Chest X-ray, PA view. Patient: 46 years old, sex F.
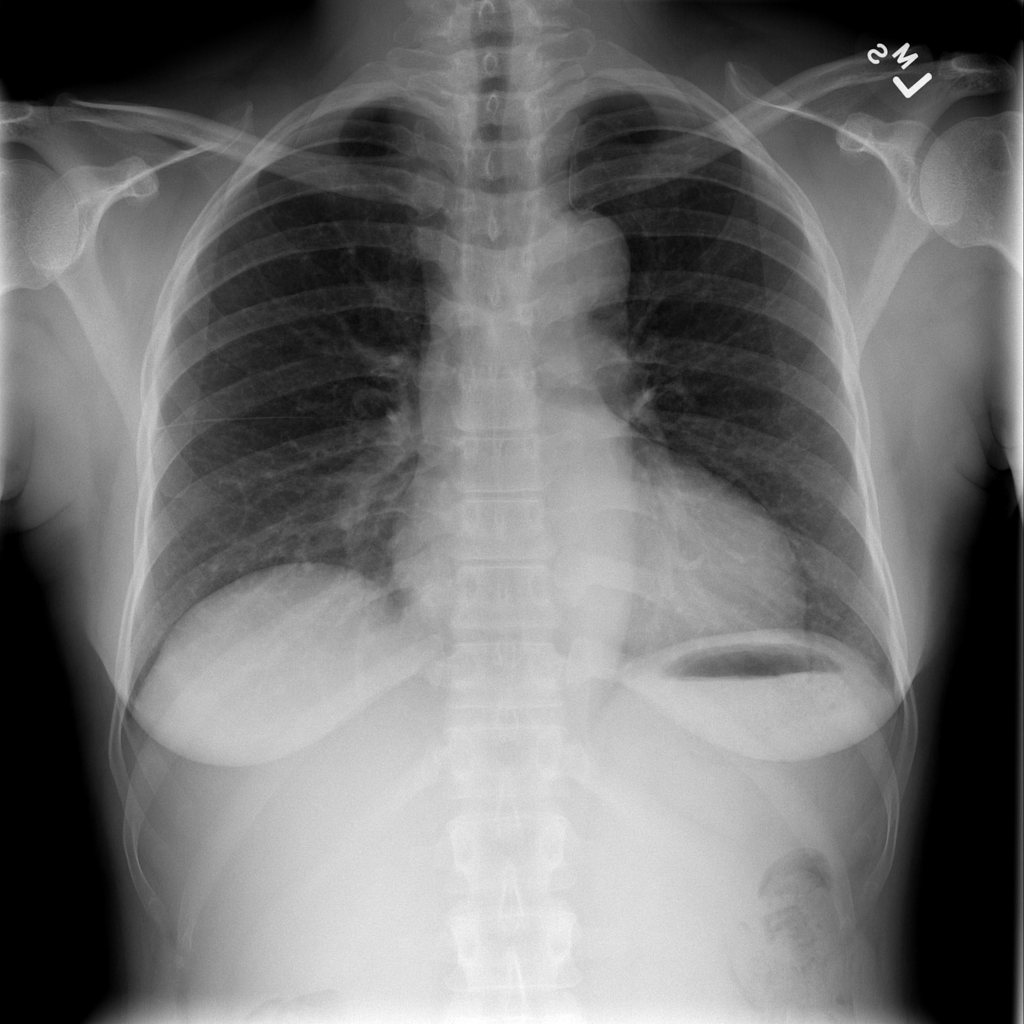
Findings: No Finding